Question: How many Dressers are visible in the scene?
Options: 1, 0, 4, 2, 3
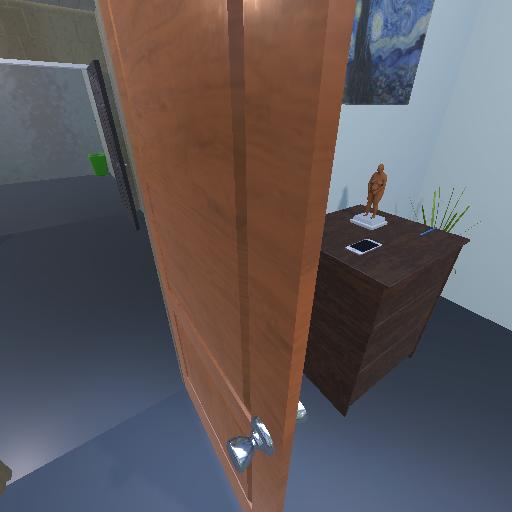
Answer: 1